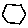
Label: hexagon